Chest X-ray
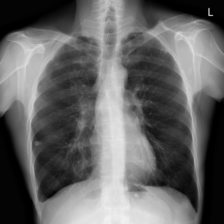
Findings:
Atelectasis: negative
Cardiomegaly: negative
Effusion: negative
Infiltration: negative
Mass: negative
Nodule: negative
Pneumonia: negative
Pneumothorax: negative
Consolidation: negative
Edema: negative
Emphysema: negative
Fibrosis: negative
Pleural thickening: negative
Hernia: negative